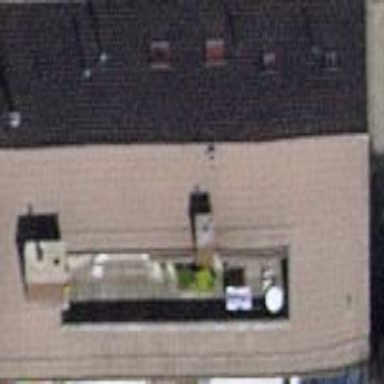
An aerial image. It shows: Building with tile roof.